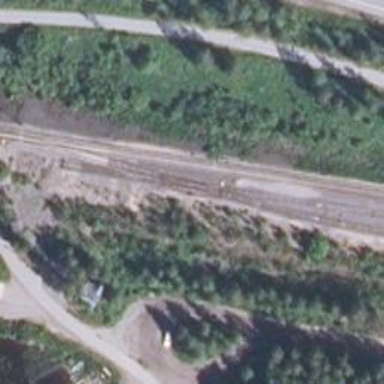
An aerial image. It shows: Junction on the railway.